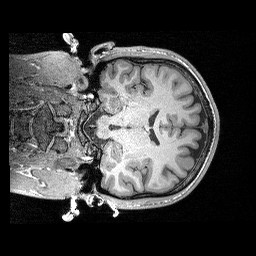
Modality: T1w
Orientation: coronal
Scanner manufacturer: siemens
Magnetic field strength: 3 T
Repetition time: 2.3 s
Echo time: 0.00298 s